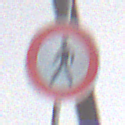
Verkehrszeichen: VerbotFussgaenger
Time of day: MorningAfternoon
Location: Roofed (Urban)
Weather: PartlyCloudy
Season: NotSpecified
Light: Natural